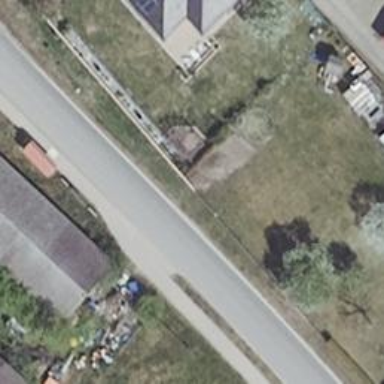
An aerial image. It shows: Residential road with asphalt surface.